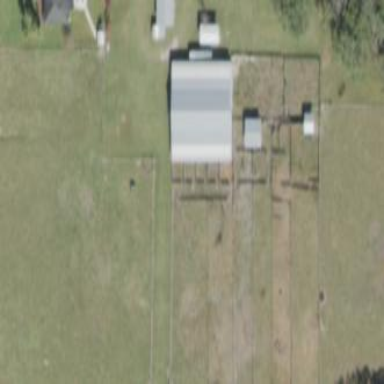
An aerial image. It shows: Farmyard area.